Question: In Komodo 6 I can connect to my mysql database but not in Komodo 7.1? When I want to add my mysql connection to Komodo it gives me sqlite 3 support only?! How can I add my mysql connection to Komodo 7.1?
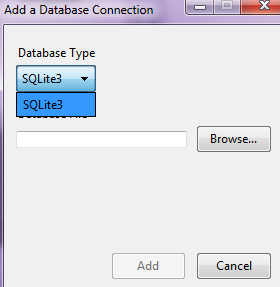
Answer: I installed the mysql.xpi extension in Komodo: <URL>